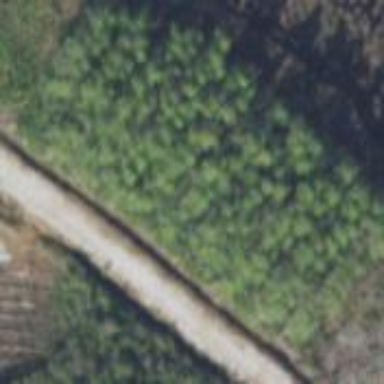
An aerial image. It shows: Forest area dominated by needle-leaved trees.